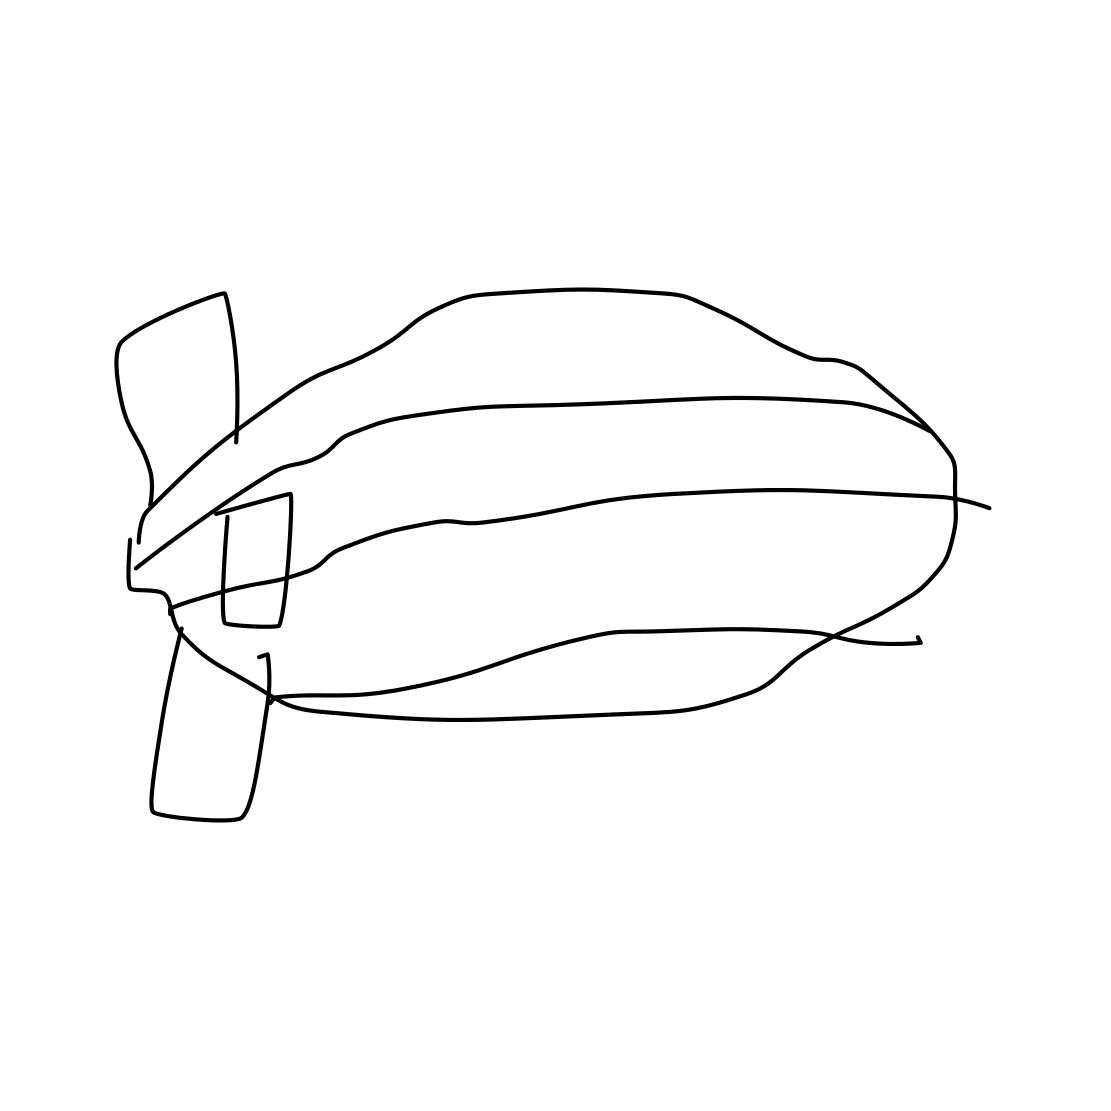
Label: blimp